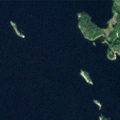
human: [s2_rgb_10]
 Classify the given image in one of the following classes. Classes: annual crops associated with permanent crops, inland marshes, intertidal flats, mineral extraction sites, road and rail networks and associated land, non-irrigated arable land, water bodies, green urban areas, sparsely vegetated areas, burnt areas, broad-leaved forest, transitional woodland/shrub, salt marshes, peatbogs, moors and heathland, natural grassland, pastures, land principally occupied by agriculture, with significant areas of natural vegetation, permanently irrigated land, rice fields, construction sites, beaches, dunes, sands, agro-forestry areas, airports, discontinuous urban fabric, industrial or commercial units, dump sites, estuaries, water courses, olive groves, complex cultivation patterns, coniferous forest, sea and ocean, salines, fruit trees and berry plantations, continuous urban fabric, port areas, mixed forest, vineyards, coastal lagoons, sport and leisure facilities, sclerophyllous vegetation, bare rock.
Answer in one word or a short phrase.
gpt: transitional woodland/shrub, water bodies